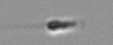
Label: flagellate_morphotype3